Current action and preconditions to check: trajectory_clear

Your task: For each precondition in the list above, predict whether it will hold at this action.

Consider the current scene as observed from the mobile robot's camera, and analyze the predicted future states of all dynamic agents (e.g., people, animals, vehicles, or any moving entities) within the NEXT SECOND.

IMPORTANT: Only answer "very likely" if you are absolutely certain—based on strong, clear evidence—that a dynamic agent will violate the precondition in the predicted future state. Do NOT answer "very likely" for unlikely, ambiguous, or low-probability risks.

Ask yourself for each precondition: Is there a high probability, with clear and convincing evidence, that the predicted future states of any dynamic agent will interfere with the predicted future state of the currently executing action within the NEXT SECOND, causing that precondition to fail?

Assess the risk level based on these predictions. Use "likely" or "very likely" if motions create a clear risk of interference.

Use "neutral" or "improbable" if agents are nearby but their predicted paths are clearly diverging or non-conflicting.

Failure Risk Categories: "very improbable", "improbable", "neutral", "likely", "very likely"

Answer Format: Output ONLY the probability_of_failure value from these categories: "very improbable", "improbable", "neutral", "likely", "very likely"

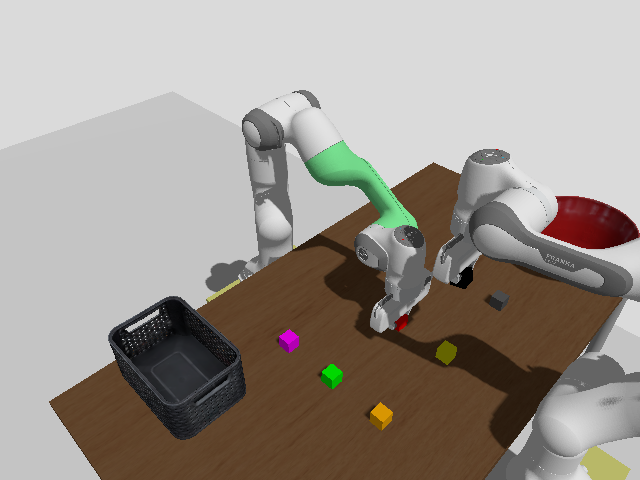

Answer: improbable